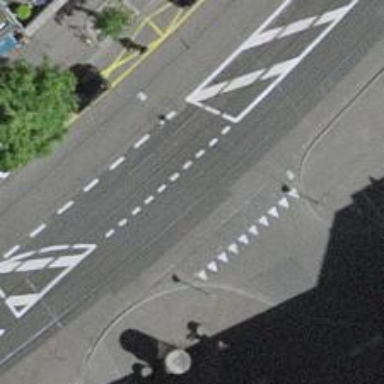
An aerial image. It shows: Tram level crossing on the railway.